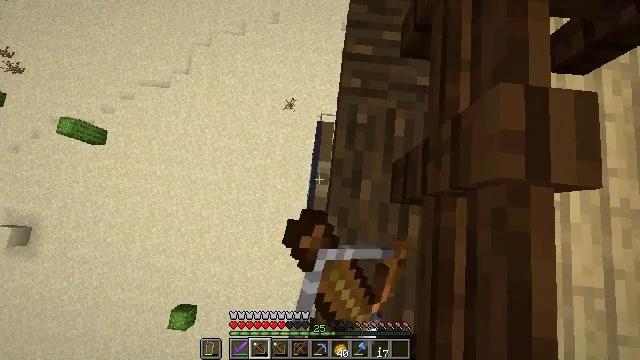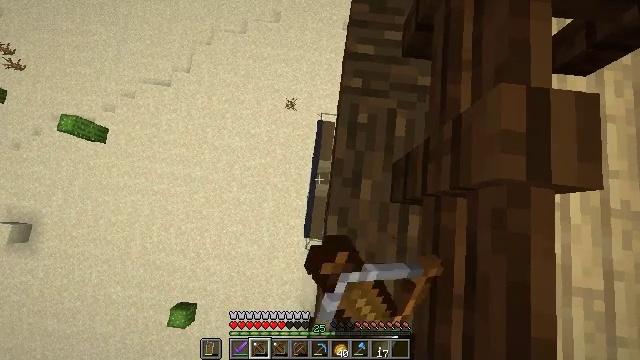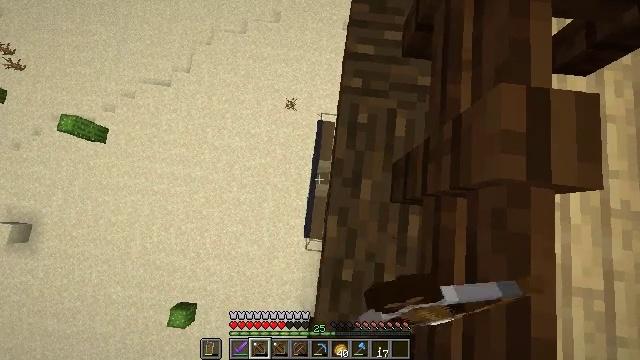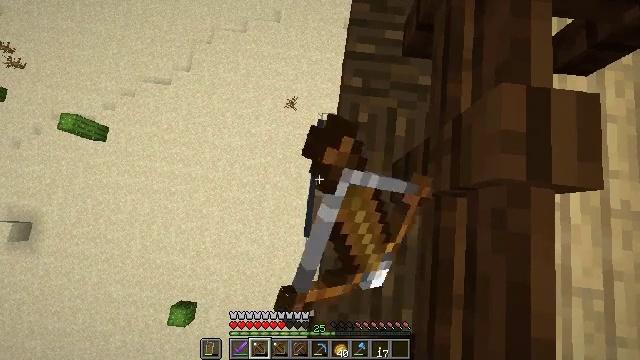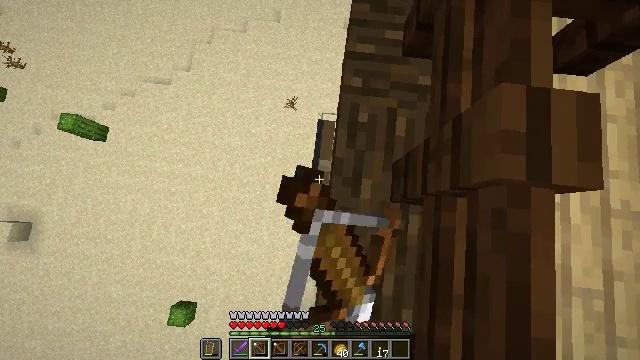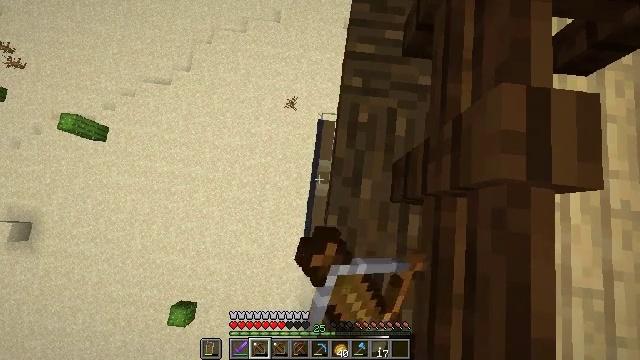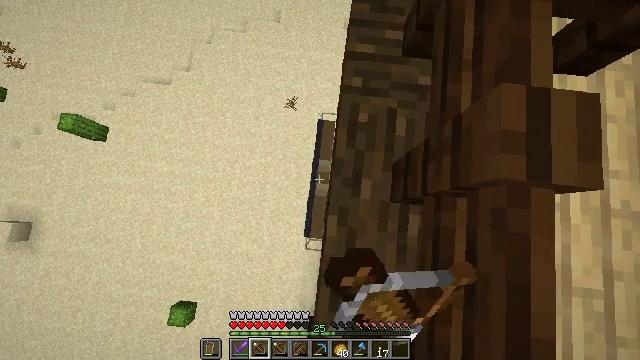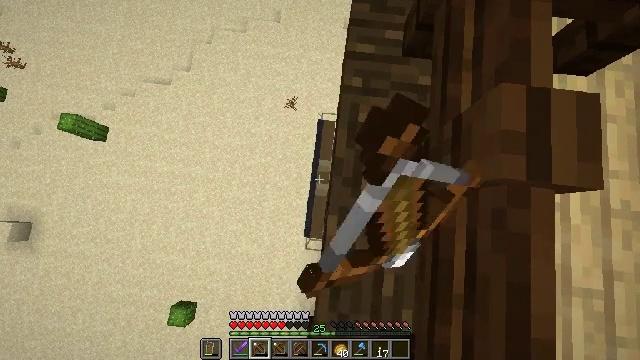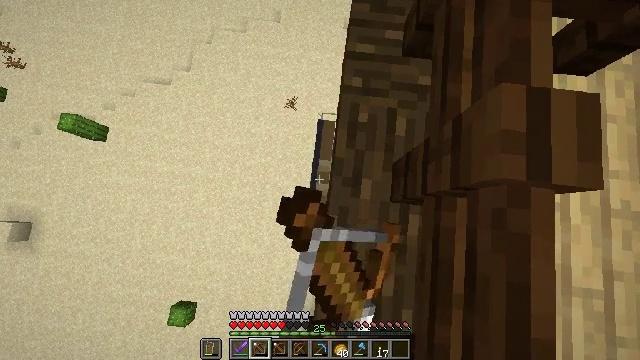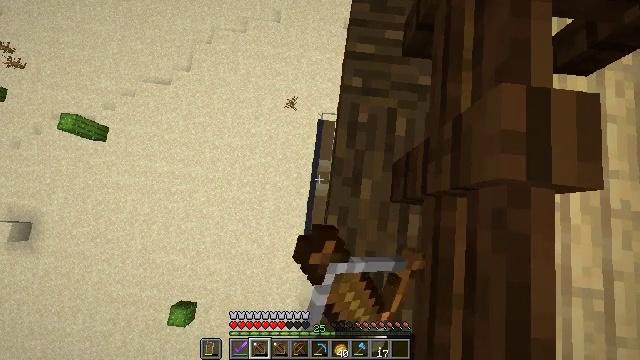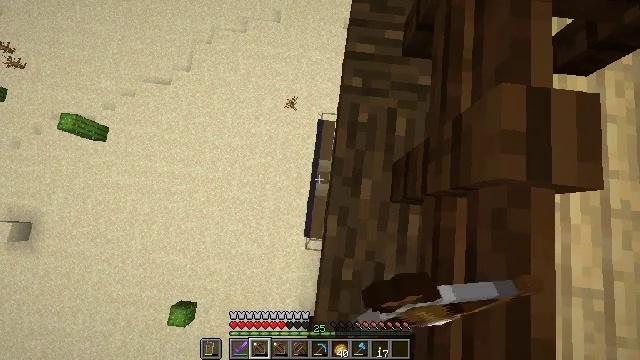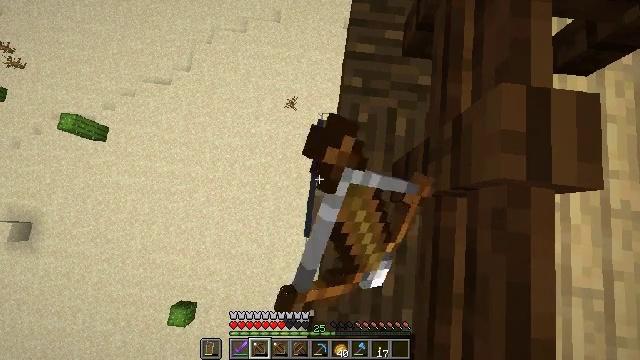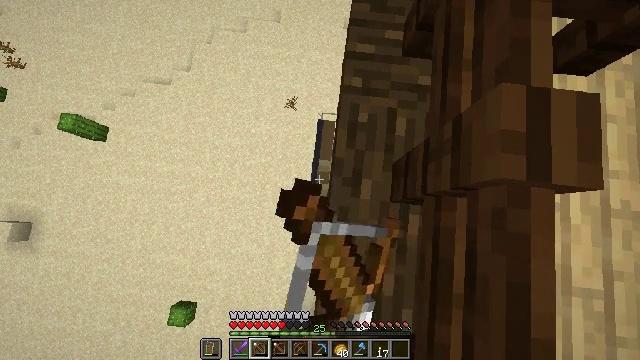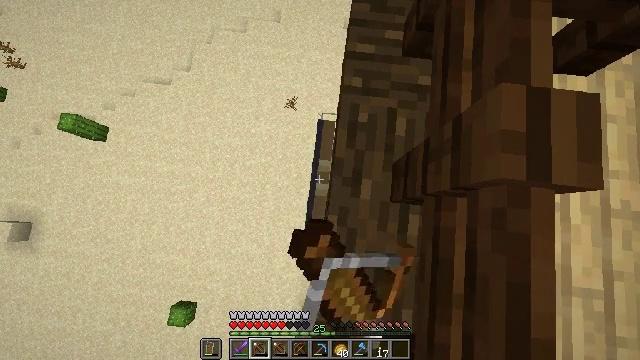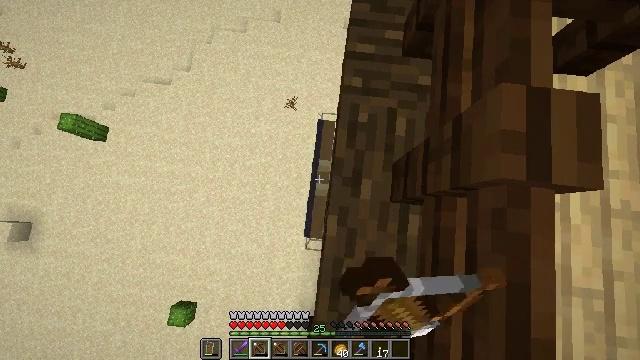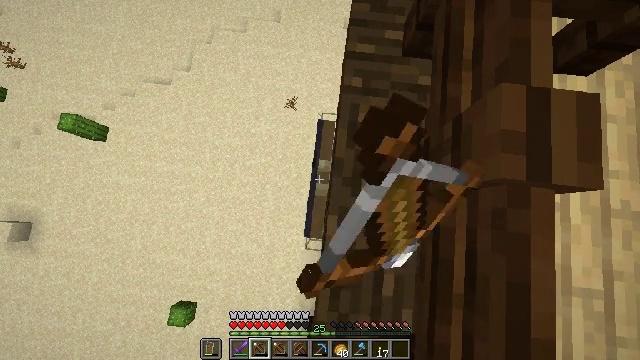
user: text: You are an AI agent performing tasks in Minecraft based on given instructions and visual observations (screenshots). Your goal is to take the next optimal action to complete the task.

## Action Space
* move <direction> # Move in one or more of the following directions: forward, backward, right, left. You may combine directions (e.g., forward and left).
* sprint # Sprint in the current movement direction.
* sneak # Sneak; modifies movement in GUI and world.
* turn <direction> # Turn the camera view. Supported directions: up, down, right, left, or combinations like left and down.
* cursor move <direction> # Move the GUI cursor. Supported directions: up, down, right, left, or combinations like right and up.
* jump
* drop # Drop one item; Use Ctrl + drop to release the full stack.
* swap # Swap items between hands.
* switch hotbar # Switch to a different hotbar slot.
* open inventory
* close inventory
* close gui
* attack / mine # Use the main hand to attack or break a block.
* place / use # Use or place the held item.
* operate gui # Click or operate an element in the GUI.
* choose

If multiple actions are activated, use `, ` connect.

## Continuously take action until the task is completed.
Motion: motion action
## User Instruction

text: Remove the white wall banner from its place.
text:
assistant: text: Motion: attack / mine
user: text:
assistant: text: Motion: attack / mine
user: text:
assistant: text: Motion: attack / mine
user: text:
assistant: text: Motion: attack / mine
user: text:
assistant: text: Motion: attack / mine
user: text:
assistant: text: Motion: attack / mine
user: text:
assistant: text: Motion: attack / mine
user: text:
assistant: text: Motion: attack / mine
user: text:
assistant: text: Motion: attack / mine
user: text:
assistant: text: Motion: attack / mine
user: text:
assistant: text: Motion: attack / mine
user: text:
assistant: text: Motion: attack / mine
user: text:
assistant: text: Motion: attack / mine
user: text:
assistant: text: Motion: attack / mine
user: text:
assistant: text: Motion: attack / mine
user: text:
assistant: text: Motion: attack / mine
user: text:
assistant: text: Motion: attack / mine
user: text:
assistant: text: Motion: attack / mine
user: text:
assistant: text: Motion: attack / mine
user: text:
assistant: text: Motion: attack / mine
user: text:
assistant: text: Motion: attack / mine
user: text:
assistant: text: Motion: attack / mine
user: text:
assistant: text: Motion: attack / mine
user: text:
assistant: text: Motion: attack / mine
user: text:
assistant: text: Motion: attack / mine
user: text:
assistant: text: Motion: attack / mine
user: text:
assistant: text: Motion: attack / mine
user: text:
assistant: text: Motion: attack / mine
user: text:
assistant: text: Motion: attack / mine
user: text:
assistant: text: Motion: attack / mine